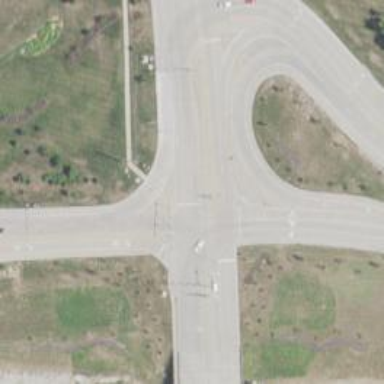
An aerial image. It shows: Uncontrolled road crossing.